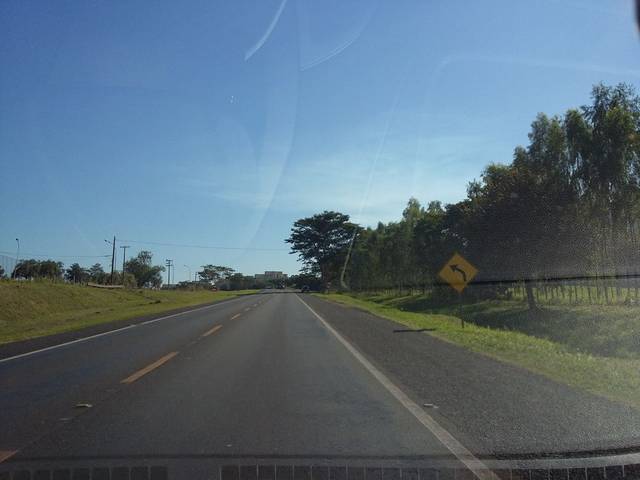
Region: Brazil
Coordinates: -20.851, -49.394